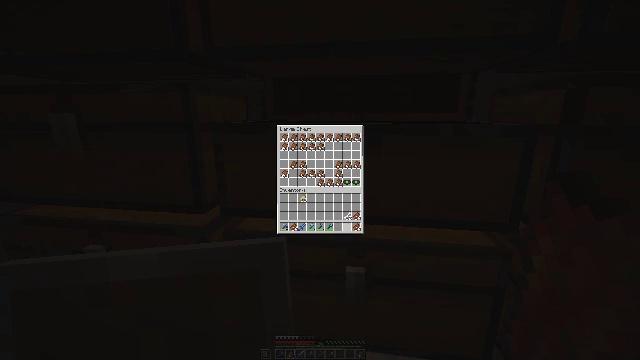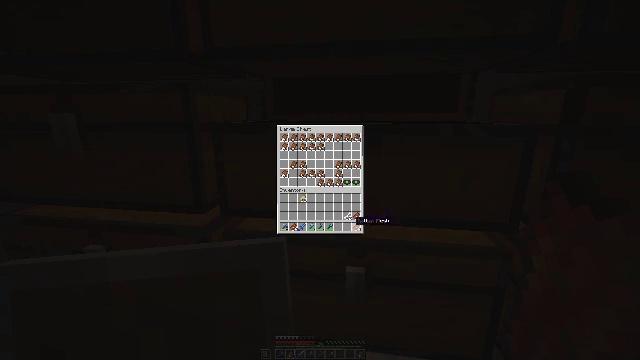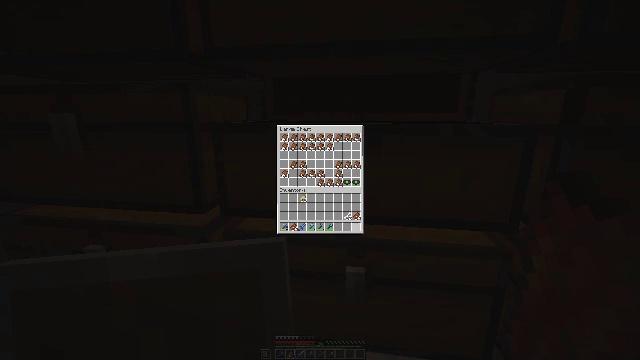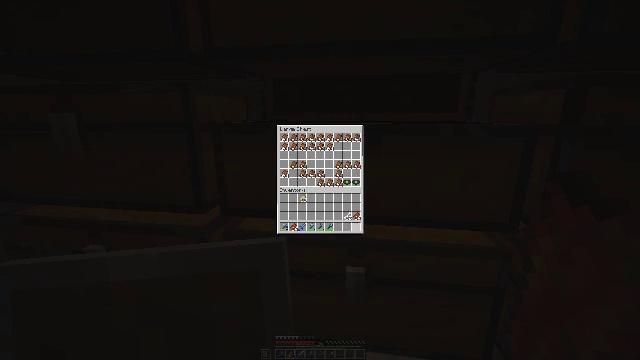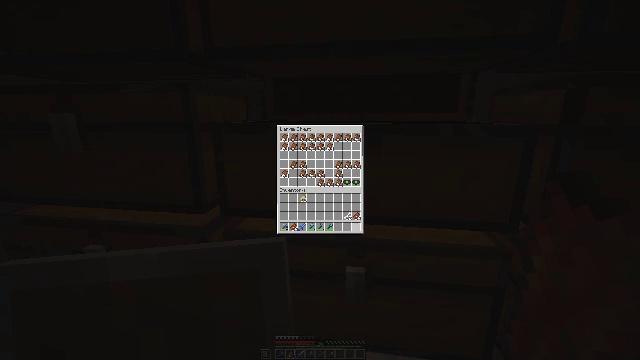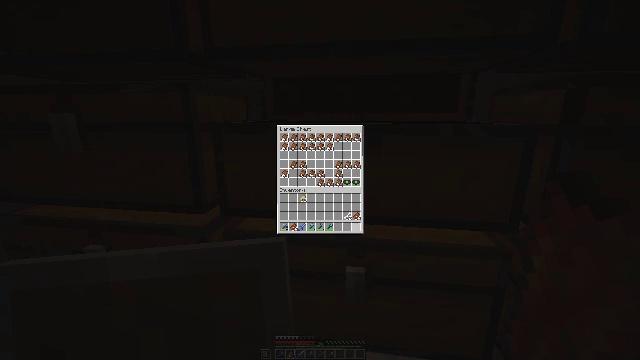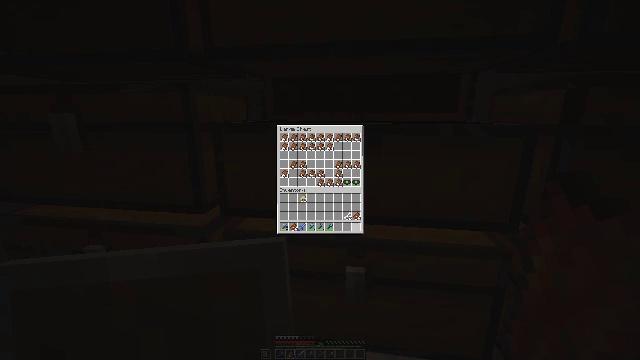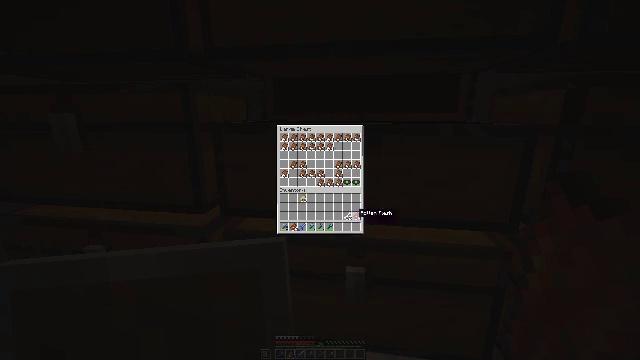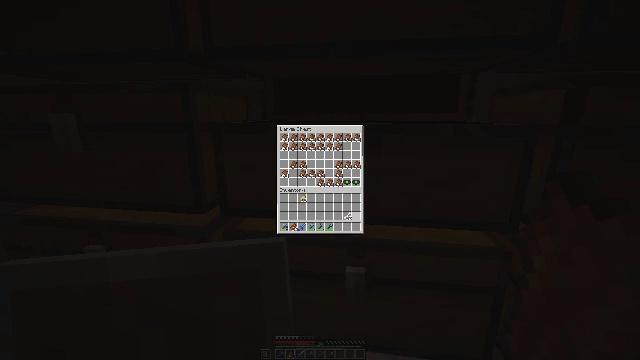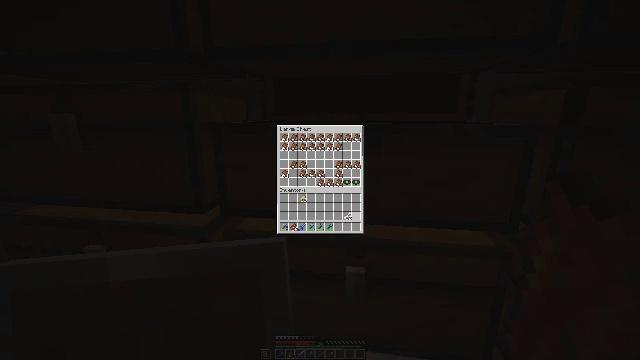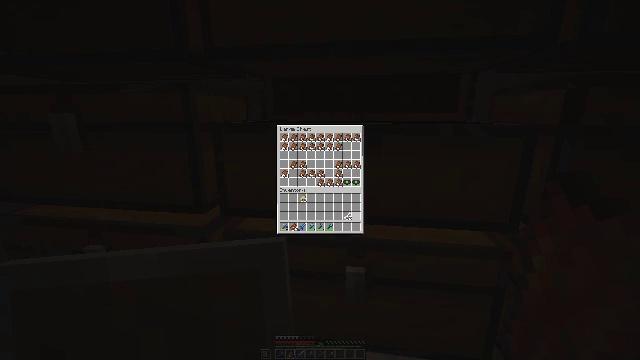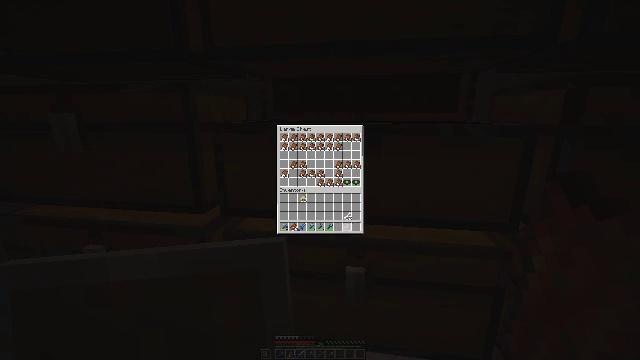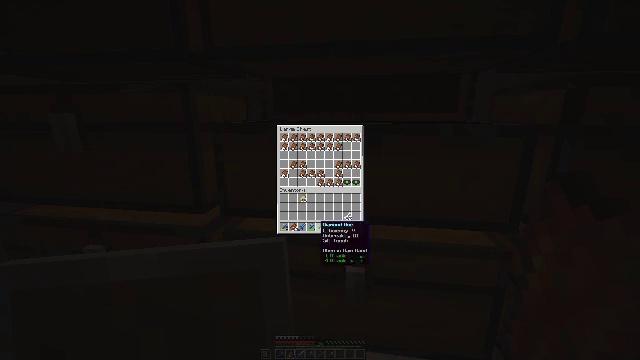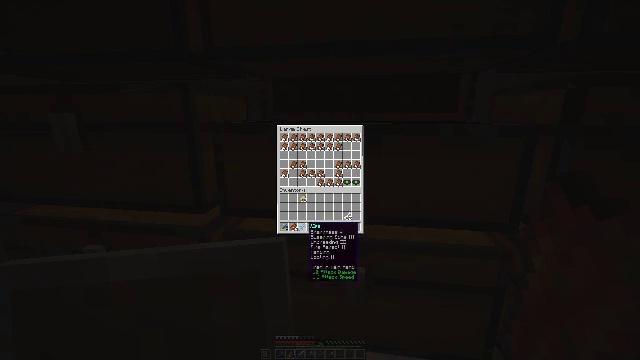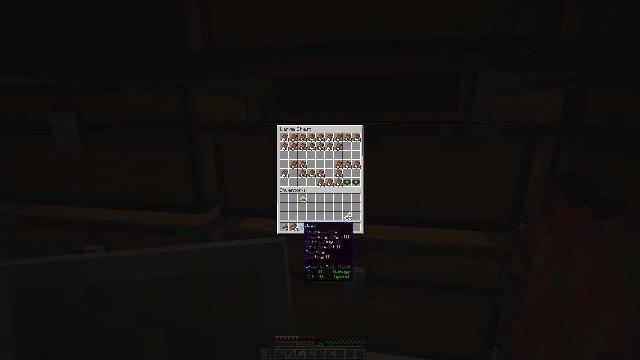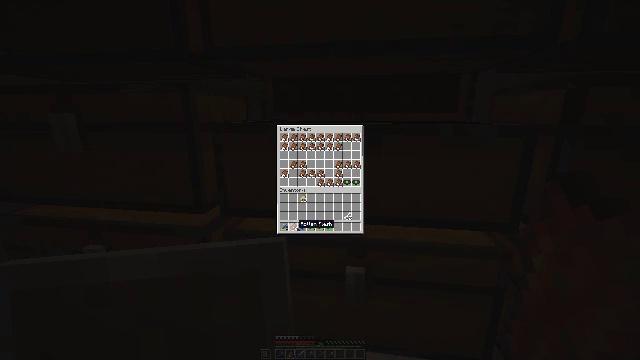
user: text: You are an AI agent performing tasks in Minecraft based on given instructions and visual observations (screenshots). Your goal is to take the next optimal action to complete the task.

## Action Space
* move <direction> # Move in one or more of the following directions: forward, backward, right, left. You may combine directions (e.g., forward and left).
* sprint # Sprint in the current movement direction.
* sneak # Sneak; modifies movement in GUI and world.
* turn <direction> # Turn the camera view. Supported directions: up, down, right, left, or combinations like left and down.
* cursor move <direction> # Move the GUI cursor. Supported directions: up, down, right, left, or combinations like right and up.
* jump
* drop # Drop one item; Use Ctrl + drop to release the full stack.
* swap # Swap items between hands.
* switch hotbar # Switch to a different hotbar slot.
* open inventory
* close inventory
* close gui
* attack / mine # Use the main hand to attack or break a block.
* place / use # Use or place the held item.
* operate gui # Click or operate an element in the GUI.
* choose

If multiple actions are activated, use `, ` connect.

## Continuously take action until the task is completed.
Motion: motion action
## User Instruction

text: Break the blue shulker box to pick it up.
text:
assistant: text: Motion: sneak
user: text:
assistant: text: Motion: sneak, attack / mine
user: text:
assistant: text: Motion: sneak, attack / mine
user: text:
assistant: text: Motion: sneak, attack / mine
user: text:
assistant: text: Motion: sneak, attack / mine
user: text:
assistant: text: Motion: sneak
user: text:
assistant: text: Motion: sneak, turn up
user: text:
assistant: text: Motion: sneak, attack / mine
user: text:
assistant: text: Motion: sneak, attack / mine
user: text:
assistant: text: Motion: sneak, attack / mine
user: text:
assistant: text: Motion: sneak, turn left and down
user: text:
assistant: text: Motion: sneak, turn left and down
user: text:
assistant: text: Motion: sneak, turn left
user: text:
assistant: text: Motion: sneak, turn left
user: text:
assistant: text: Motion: sneak, turn left
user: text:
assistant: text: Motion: sneak, turn left
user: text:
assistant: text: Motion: sneak
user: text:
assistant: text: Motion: sneak, attack / mine
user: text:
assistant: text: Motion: sneak, attack / mine
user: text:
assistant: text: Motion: sneak, attack / mine
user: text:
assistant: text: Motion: sneak
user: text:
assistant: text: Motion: sneak
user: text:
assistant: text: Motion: sneak
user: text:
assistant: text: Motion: sneak
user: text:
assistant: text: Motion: sneak
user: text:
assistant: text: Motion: sneak, attack / mine
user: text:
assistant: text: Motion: sneak, attack / mine
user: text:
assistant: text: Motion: sneak, attack / mine
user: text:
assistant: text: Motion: sneak, turn right and up
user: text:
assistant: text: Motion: sneak, turn right and up